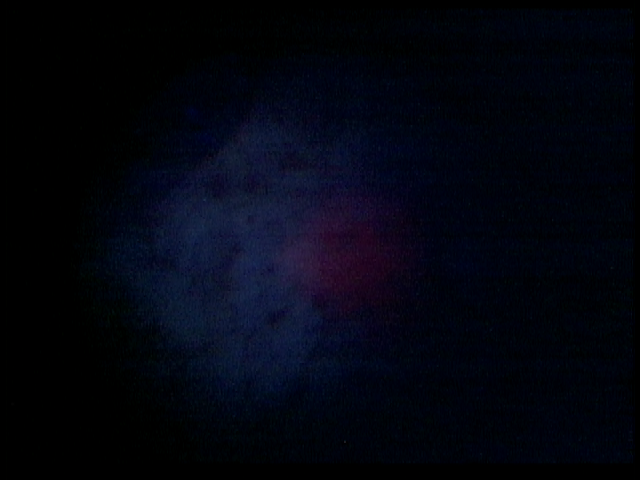
Modality: BLC
Class: Non-malignant
Subclass: BenignNOS
Lesion: L3
Morphology: Non-papillary
Bladder cancer association: No